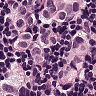
Metastatic tissue present: yes